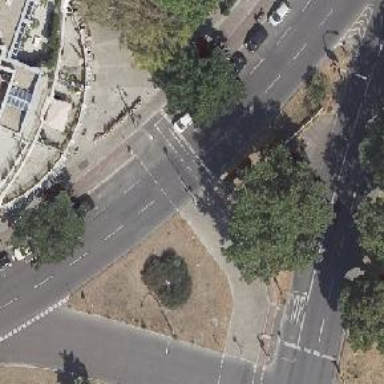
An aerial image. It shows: Footway crossing with traffic signals. The footway and cycleway surfaces are both asphalt.